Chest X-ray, PA view. Patient: 26 years old, sex F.
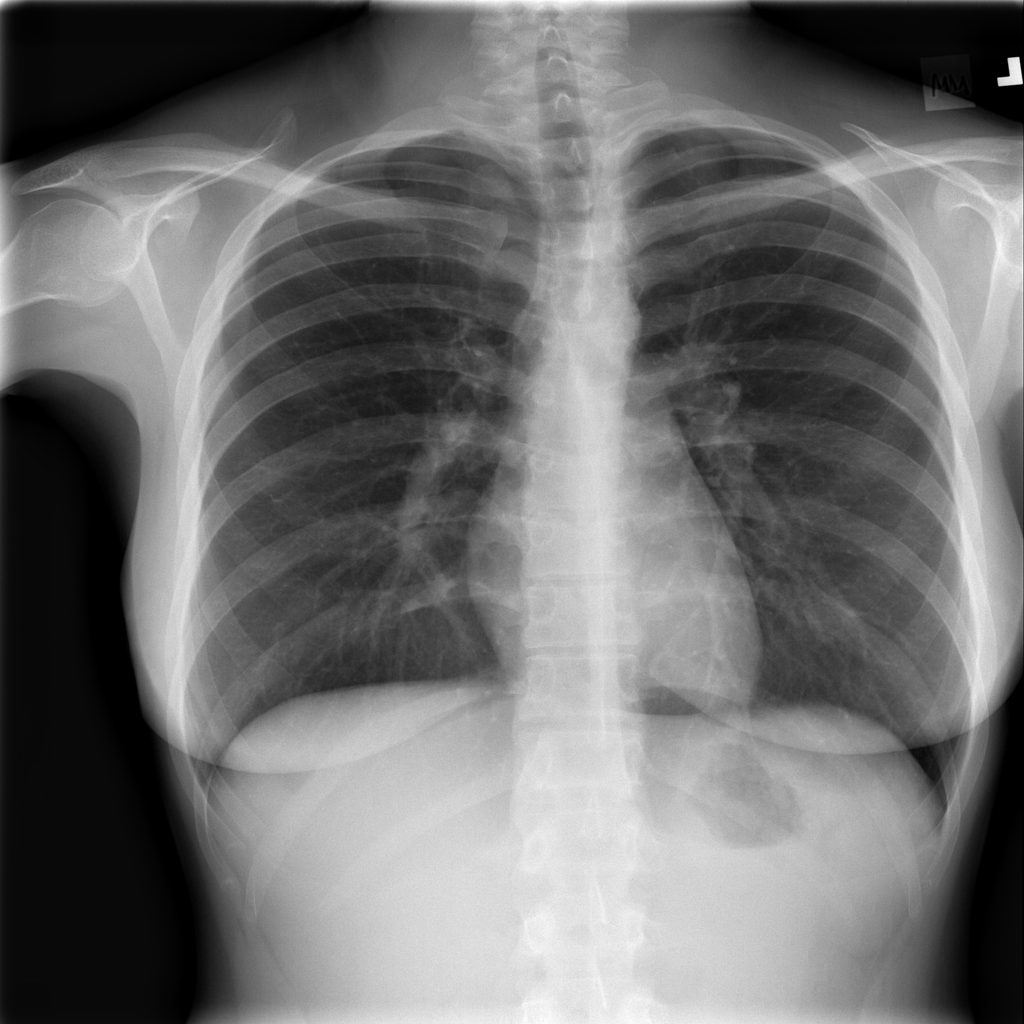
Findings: No Finding